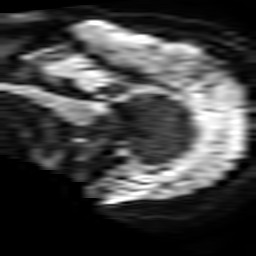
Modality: TRACE
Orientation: sagittal
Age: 86
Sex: male
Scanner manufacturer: philips
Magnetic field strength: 3 T
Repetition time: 4.003 s
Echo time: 0.06119 s